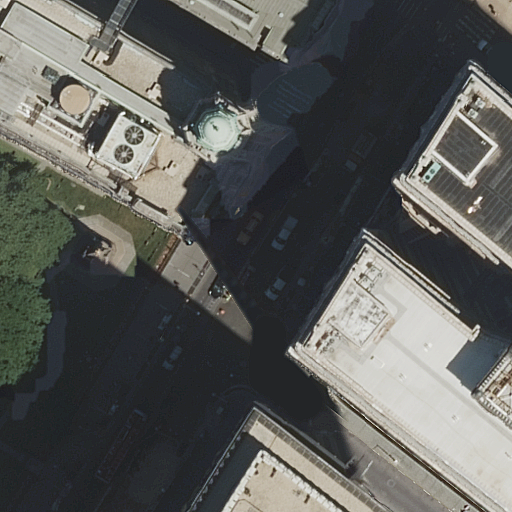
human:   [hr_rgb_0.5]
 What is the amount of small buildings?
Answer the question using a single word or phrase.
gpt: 0

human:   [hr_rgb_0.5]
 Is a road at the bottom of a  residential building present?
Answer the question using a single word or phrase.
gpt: yes

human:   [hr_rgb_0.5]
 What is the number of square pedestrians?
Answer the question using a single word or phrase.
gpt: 0

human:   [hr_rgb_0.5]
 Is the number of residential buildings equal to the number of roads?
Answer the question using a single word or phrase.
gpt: no

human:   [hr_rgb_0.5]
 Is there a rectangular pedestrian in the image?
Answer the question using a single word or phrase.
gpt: no

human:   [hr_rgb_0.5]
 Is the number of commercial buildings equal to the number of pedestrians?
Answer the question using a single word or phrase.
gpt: yes

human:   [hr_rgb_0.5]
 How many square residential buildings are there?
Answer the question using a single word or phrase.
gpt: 0

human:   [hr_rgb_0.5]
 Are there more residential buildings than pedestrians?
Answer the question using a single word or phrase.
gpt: yes

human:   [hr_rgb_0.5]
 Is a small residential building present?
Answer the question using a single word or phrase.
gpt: no

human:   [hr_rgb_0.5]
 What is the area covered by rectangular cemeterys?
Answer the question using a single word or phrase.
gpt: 0m2

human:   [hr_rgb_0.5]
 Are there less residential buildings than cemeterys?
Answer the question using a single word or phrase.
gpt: no

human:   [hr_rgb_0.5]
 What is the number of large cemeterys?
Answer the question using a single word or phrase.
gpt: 1

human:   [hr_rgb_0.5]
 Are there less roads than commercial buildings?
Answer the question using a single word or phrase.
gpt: no

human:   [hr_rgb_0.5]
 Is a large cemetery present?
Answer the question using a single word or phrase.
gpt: yes

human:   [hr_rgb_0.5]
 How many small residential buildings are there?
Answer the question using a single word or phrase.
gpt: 0

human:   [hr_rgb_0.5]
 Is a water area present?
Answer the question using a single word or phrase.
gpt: no

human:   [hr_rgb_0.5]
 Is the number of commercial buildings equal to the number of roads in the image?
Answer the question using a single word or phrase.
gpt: no

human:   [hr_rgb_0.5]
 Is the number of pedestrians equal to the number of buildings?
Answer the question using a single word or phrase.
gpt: no

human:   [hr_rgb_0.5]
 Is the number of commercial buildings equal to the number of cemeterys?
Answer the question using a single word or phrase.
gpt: yes

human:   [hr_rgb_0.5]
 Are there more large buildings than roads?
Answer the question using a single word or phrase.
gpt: no

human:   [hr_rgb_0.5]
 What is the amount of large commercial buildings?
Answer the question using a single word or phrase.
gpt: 1

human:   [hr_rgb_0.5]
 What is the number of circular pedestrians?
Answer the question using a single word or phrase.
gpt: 0

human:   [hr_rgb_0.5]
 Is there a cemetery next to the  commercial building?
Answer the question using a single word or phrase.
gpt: yes

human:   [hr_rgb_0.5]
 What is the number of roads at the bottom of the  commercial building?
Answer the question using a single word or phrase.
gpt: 0

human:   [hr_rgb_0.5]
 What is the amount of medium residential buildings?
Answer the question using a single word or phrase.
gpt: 1

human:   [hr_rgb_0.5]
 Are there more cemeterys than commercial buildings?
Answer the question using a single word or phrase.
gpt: no

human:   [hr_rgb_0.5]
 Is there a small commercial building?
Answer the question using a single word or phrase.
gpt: no

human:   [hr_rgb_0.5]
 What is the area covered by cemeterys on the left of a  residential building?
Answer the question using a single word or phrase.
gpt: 6229m2

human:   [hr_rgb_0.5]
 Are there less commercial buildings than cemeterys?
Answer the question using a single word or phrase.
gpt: no

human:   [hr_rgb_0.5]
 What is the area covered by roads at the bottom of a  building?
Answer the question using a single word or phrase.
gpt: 0m2

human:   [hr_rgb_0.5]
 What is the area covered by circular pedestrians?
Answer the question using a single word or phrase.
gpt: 0m2

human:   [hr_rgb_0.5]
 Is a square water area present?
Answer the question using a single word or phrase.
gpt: no

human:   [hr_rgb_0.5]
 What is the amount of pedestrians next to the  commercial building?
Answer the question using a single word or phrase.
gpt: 1

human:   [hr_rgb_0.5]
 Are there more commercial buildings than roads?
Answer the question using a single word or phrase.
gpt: no

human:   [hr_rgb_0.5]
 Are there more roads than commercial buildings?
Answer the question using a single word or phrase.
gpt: yes

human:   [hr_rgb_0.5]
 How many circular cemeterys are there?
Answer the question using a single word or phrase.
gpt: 0